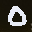
Label: 0